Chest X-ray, PA view. Patient: 50 years old, sex M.
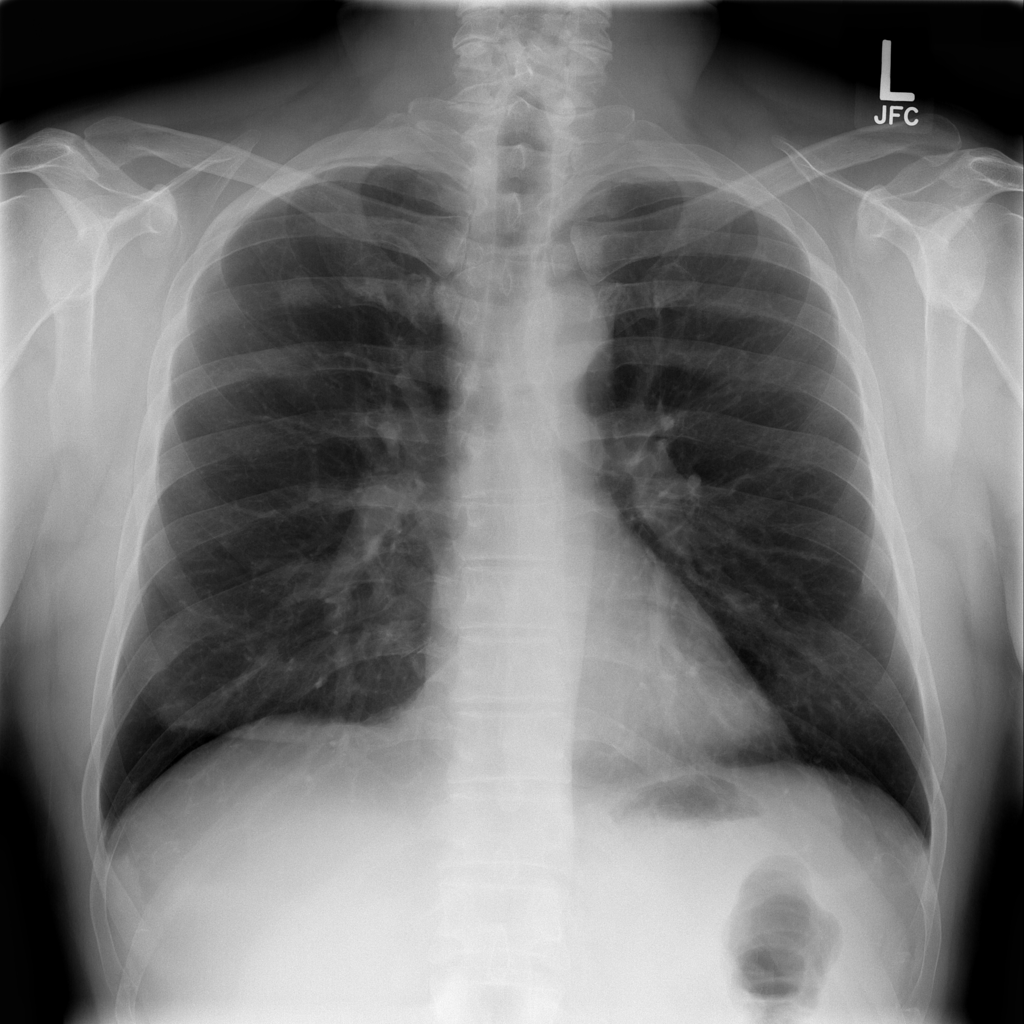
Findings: No Finding